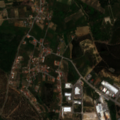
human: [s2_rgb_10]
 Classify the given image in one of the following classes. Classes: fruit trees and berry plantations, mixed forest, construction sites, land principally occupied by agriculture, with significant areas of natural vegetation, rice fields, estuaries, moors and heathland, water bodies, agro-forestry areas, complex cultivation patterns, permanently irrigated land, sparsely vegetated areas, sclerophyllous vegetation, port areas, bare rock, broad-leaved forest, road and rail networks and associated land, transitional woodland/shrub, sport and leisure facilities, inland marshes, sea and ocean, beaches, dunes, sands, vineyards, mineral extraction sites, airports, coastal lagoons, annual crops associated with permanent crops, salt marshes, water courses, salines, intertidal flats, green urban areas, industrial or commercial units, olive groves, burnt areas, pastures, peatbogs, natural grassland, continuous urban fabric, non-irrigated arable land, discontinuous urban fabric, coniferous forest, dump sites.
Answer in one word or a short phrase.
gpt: industrial or commercial units, annual crops associated with permanent crops, complex cultivation patterns, broad-leaved forest